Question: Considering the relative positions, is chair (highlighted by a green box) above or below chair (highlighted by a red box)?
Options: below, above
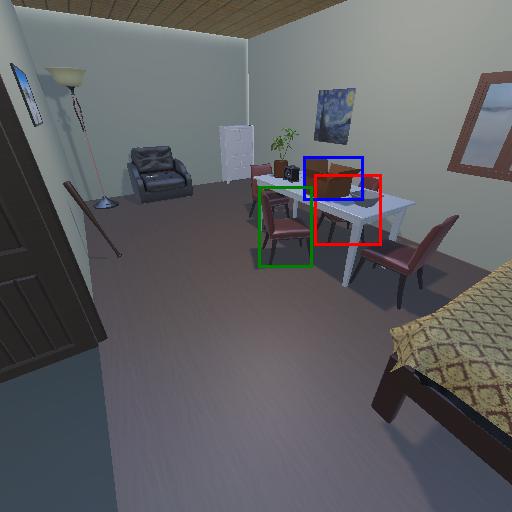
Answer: below